Interaction volume radius: 10 \u00c5
Interaction volume height: 30 \u00c5
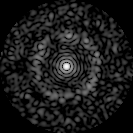
Disorder parameter: 0.8433